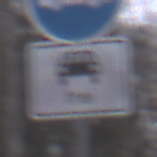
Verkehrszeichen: MehrfachbesetzePersonenkraftwagenFrei
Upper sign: Busssonderstreifen
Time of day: Midday
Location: Outdoor (Nature)
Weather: Overcast
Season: Autumn
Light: Natural